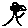
Label: tree